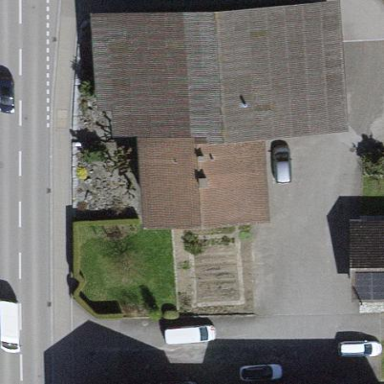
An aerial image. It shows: Farm building.